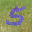
Label: 5